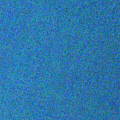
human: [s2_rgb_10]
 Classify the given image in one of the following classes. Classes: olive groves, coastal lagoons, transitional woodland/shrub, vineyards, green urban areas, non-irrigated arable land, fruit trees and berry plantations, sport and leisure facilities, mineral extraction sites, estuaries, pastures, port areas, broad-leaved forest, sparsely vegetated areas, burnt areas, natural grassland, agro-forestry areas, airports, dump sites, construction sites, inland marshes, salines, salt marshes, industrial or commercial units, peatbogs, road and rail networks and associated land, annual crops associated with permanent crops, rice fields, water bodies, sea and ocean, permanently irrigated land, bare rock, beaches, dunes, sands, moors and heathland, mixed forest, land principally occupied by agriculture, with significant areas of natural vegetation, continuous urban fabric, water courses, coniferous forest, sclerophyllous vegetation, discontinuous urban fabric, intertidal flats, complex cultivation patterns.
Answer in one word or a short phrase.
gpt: sea and ocean